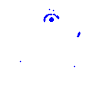
Particle: pion